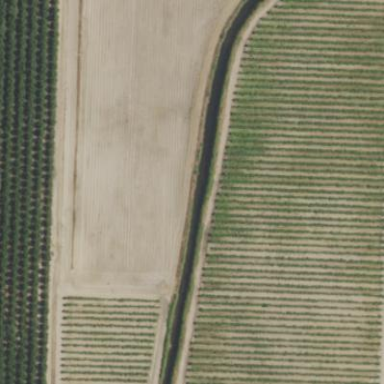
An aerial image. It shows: Beautiful vineyard in the countryside.